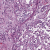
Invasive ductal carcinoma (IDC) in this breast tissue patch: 1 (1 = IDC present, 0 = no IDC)